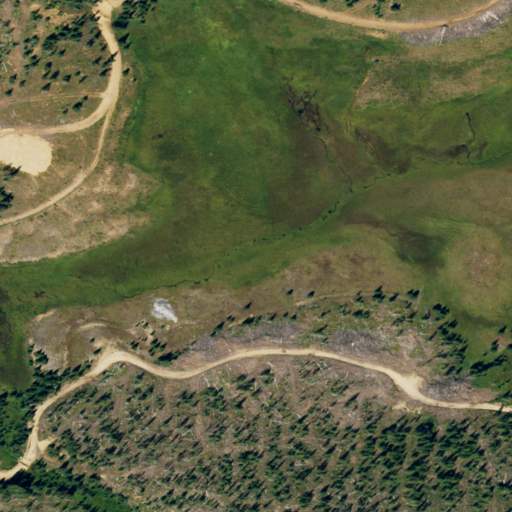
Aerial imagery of plain(s) in Colorado named Big Meadow containing evergreen forest, herbaceous wetlands, woody wetlands, grassland, and shrub